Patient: sex F, age 55
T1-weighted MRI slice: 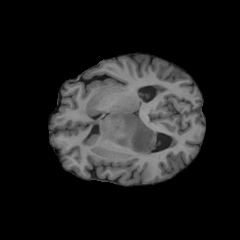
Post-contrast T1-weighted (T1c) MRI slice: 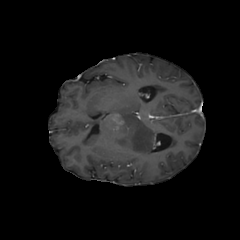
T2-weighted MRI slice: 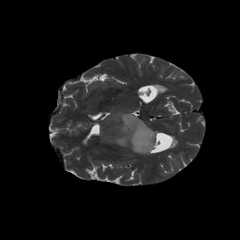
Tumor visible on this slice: yes
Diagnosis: Glioblastoma, IDH-wildtype
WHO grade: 4